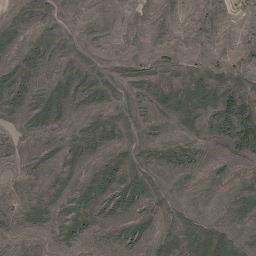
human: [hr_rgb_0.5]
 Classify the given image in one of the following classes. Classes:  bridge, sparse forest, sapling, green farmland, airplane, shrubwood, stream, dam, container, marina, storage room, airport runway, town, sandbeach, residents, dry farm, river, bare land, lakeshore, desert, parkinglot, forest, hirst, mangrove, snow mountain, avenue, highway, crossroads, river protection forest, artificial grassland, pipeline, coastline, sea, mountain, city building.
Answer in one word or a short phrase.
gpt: mountain